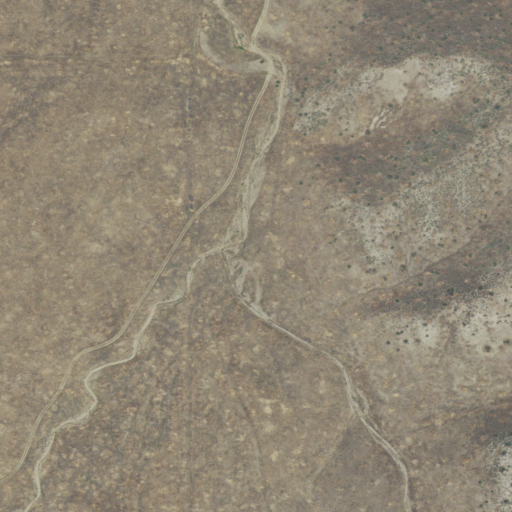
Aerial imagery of valley in California named Abbott Canyon containing only grassland